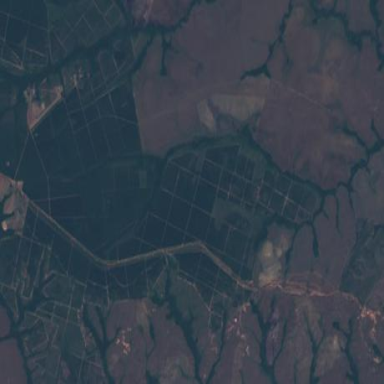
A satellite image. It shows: Orchard filled with oil palm trees.